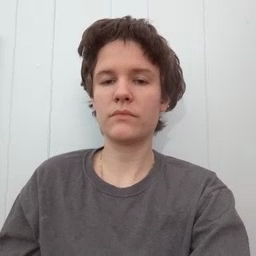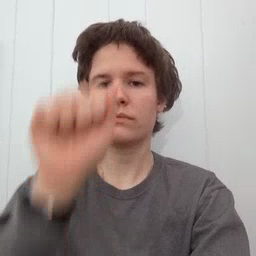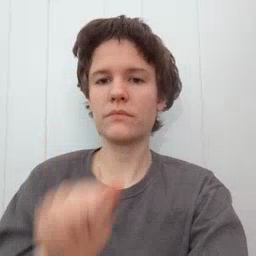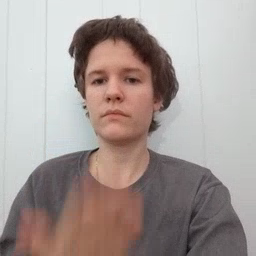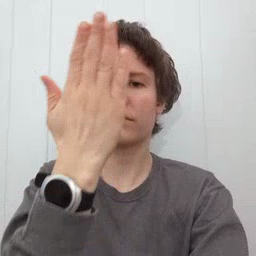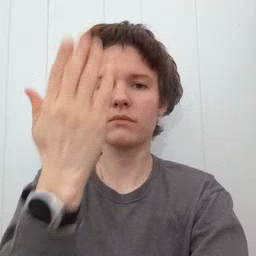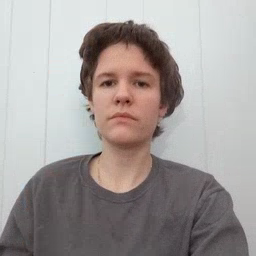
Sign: mitten